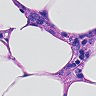
Metastatic tissue present: yes